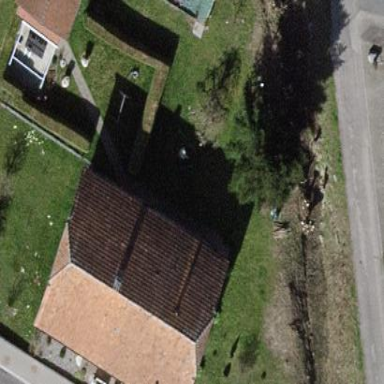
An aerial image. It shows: Building with gabled roof.